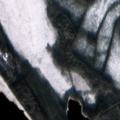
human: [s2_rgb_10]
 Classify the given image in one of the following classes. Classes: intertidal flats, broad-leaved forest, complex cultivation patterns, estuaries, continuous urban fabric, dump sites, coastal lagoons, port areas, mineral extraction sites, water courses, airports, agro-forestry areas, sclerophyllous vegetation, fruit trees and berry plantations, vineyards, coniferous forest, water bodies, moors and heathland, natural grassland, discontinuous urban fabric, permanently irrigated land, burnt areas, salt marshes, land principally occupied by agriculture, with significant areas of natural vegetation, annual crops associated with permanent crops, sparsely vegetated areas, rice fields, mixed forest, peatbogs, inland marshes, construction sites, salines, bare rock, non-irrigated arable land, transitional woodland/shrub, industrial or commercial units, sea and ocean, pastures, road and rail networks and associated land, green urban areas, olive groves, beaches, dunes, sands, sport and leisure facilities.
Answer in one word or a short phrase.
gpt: coniferous forest, mixed forest, peatbogs, water bodies